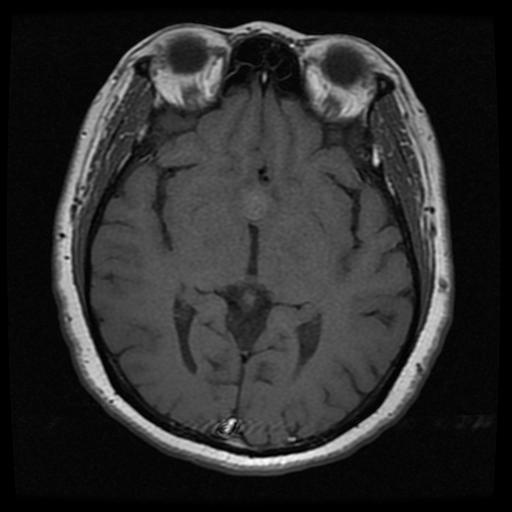
Label: pituitary